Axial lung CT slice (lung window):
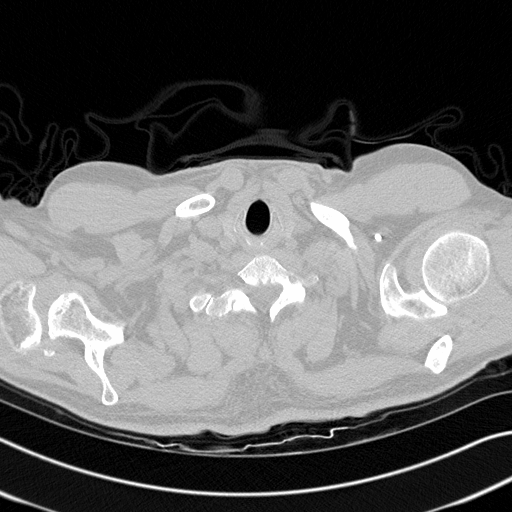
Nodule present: no